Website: apple
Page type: address-validator
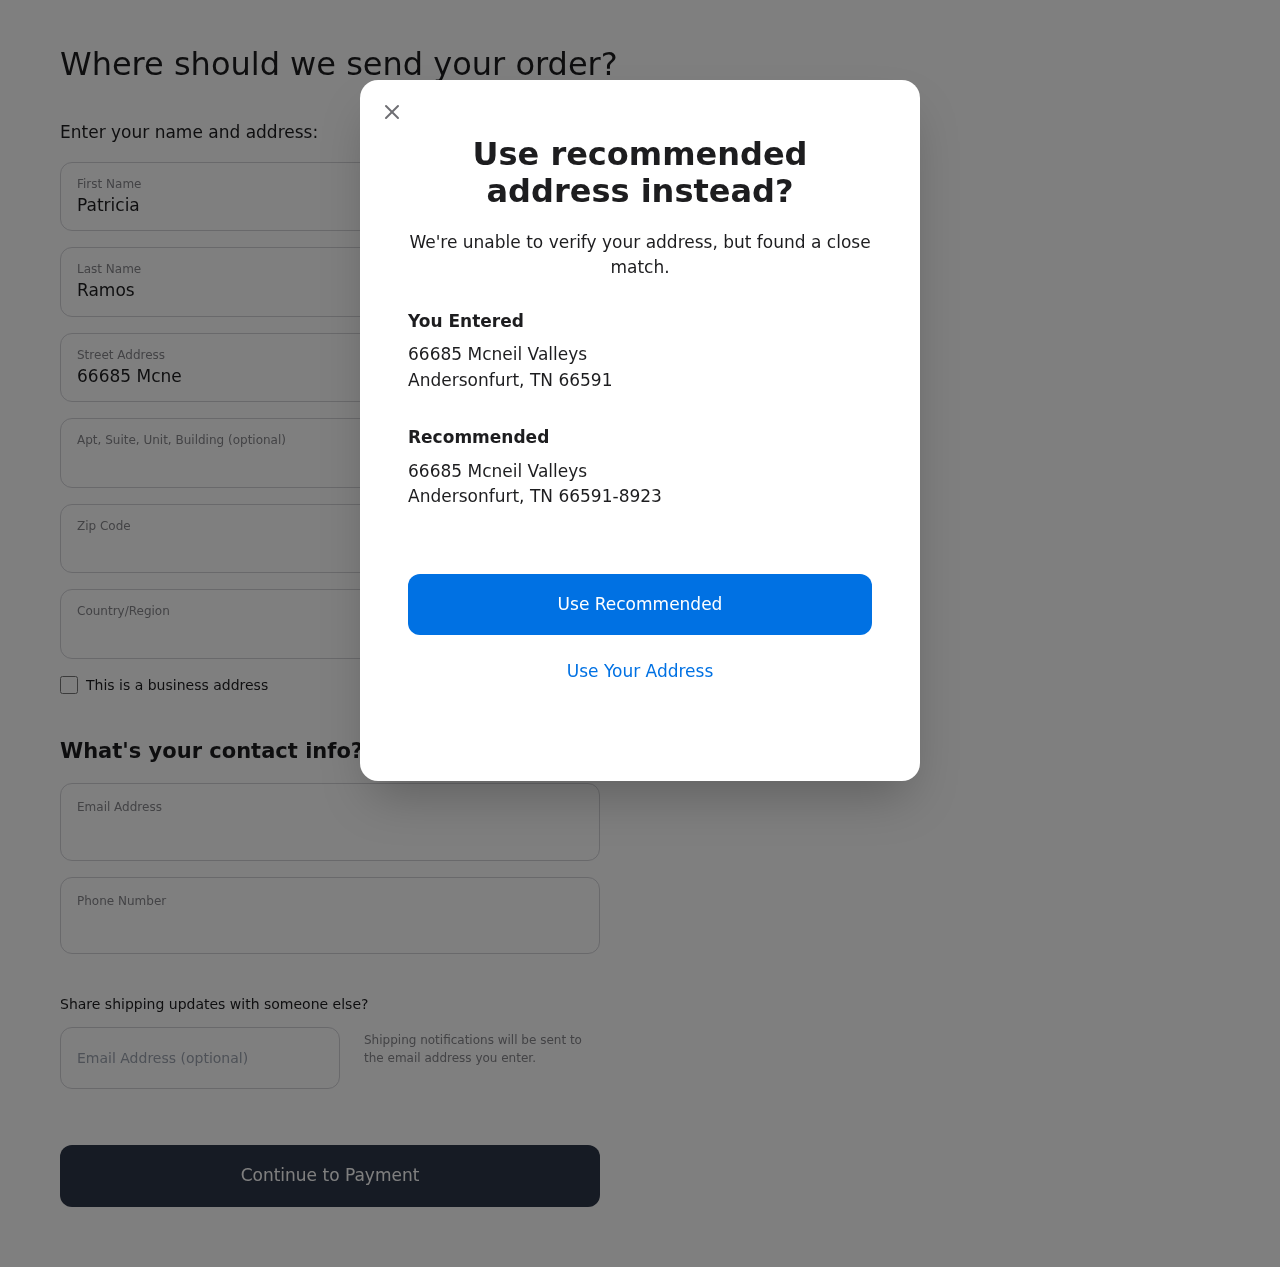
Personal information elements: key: PII_CITY
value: Andersonfurt
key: PII_COUNTRY
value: United States
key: PII_EMAIL
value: pramos@hotmail.com
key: PII_FIRSTNAME
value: Patricia
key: PII_GIFT_EMAIL
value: rcarson@hotmail.com
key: PII_LASTNAME
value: Ramos
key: PII_PHONE
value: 2569213142
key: PII_POSTCODE
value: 66591
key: PII_POSTCODE_FULL
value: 66591-8923
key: PII_STATE_ABBR
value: TN
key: PII_STREET
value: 66685 Mcneil Valleys
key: PII_STREET2
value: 66685 Mcneil Valleys
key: PII_STREET2
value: Suite 601
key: PII_CITY2
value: Andersonfurt
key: PII_STATE_ABBR2
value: TN